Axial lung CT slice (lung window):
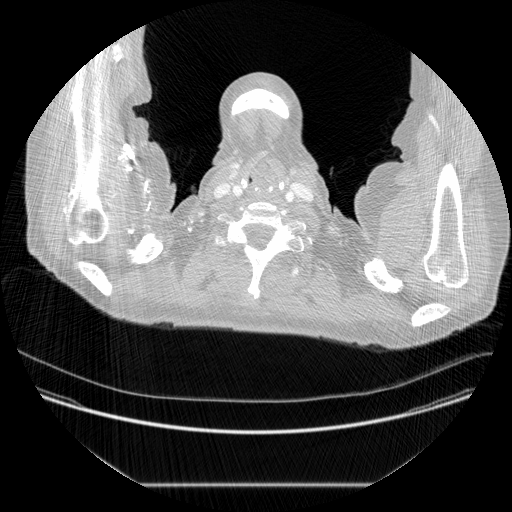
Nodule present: no